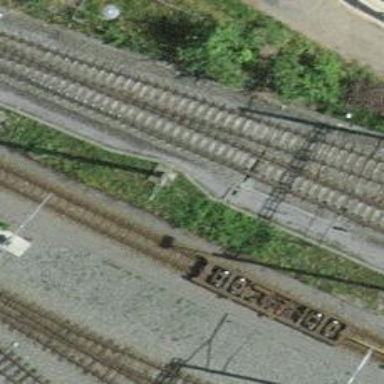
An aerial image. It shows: Railway switch.